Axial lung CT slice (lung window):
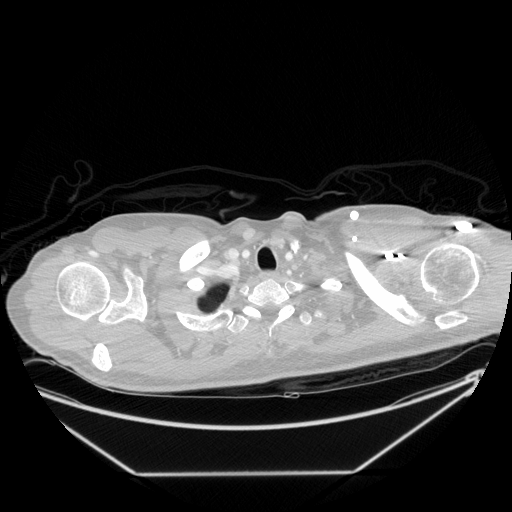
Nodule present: no